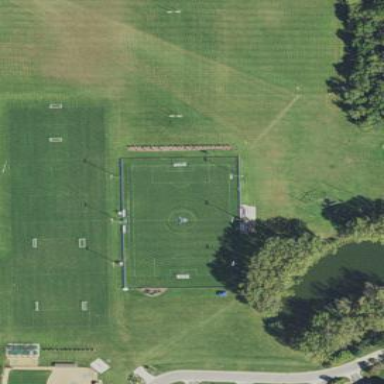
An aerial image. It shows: Soccer pitch for outdoor sports and leisure activities.